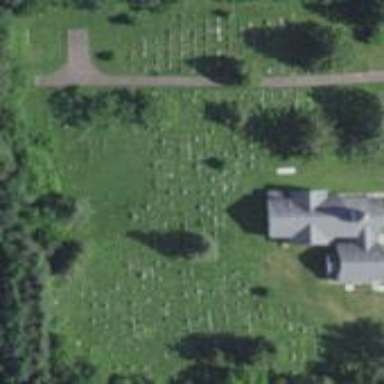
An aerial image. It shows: Cemetery.